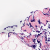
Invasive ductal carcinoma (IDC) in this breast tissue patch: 0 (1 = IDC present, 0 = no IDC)